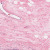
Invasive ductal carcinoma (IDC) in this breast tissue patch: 0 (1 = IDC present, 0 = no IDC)